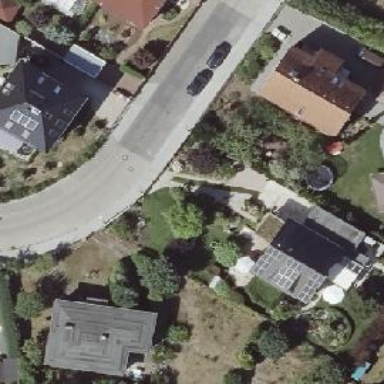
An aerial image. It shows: Residential road with asphalt surface. There are sidewalks on both sides of the road.